Field crop: tomato
Growth stage: 1
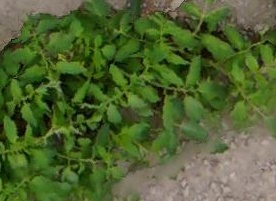
Species: tomato